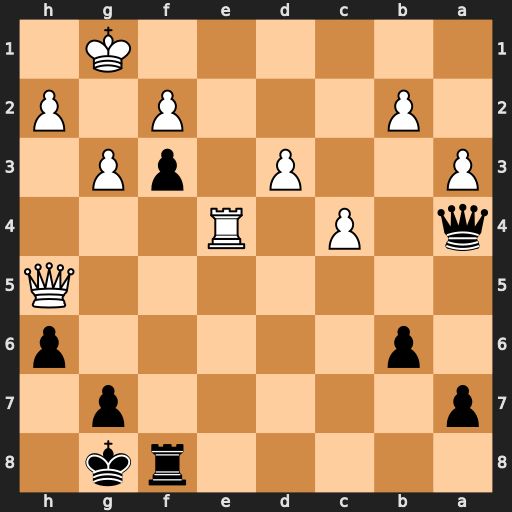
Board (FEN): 5rk1/p5p1/1p5p/7Q/q1P1R3/P2P1pP1/1P3P1P/6K1
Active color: b
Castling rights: -
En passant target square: -
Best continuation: Qd1+ Re1 Qxe1#